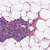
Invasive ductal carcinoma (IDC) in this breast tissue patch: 0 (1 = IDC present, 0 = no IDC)